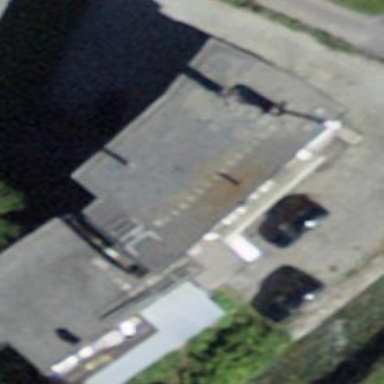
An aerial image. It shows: Flat-roofed building.